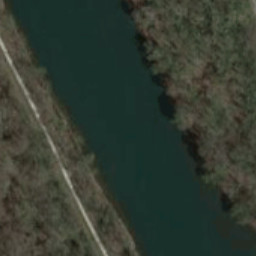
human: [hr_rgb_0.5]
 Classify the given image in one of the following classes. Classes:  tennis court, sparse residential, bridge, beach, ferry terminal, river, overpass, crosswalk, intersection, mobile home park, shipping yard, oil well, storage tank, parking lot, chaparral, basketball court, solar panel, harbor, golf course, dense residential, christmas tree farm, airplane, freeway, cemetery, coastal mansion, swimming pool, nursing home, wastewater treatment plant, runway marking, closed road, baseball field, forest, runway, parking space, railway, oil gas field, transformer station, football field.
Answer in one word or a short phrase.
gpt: river